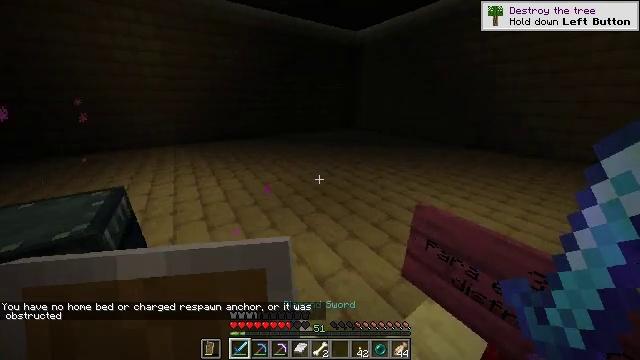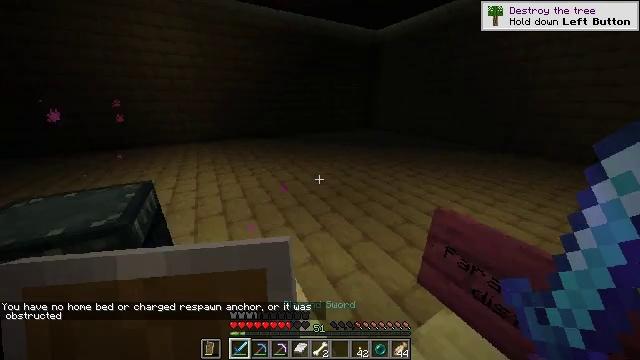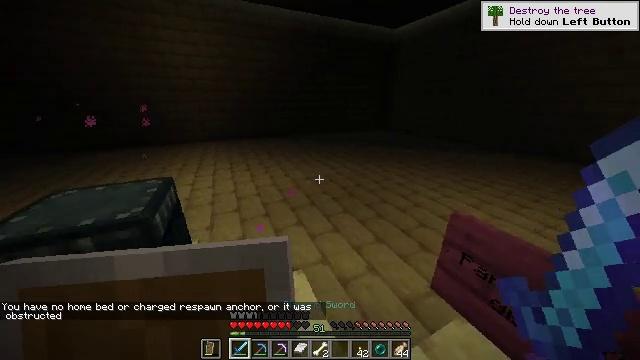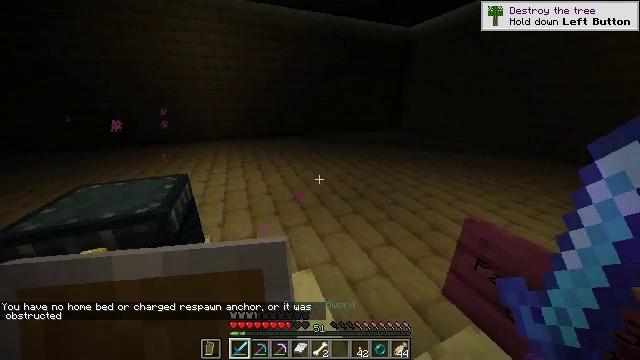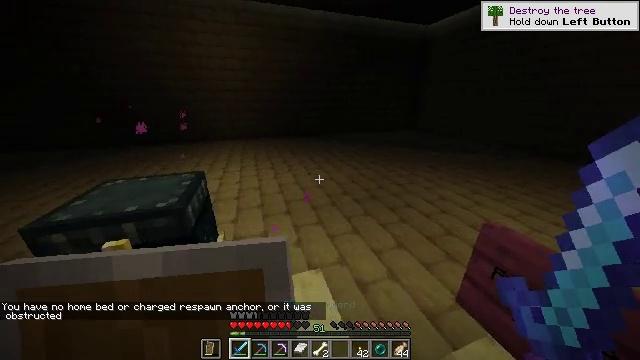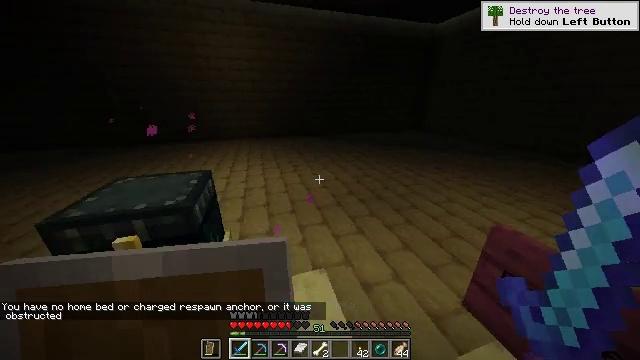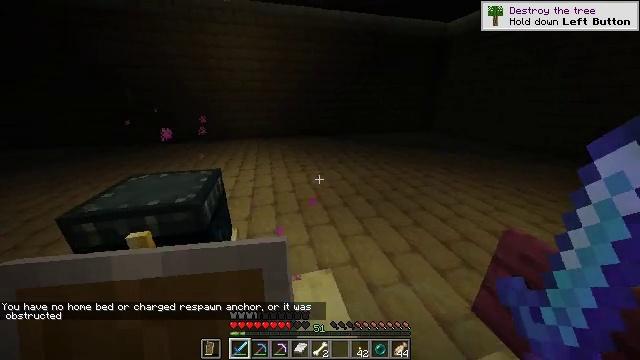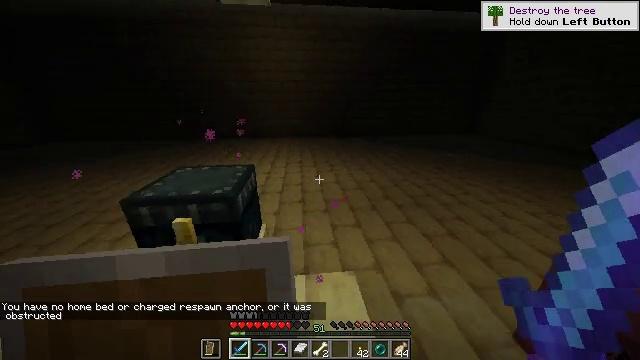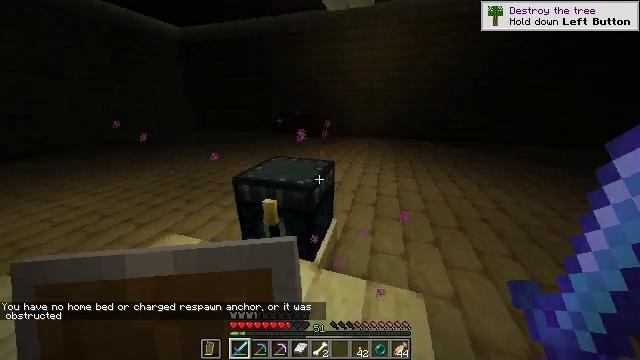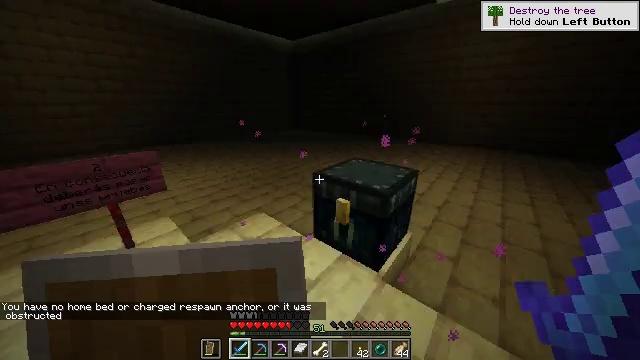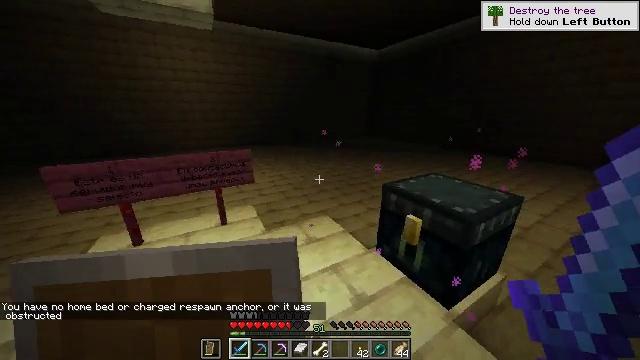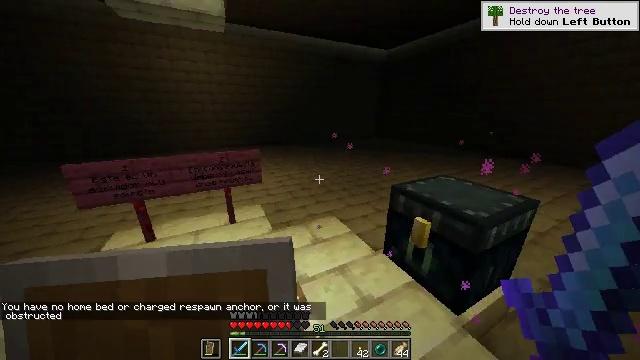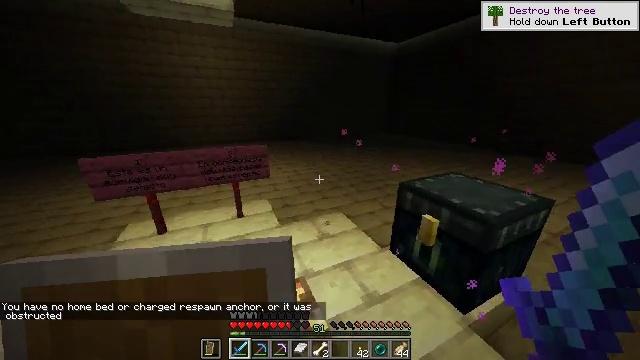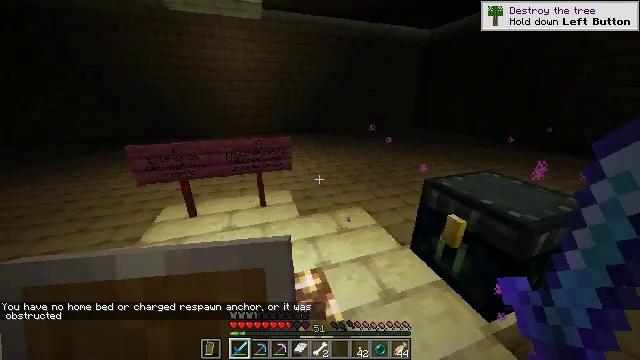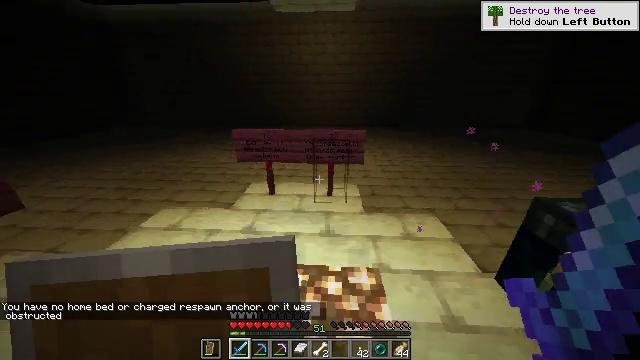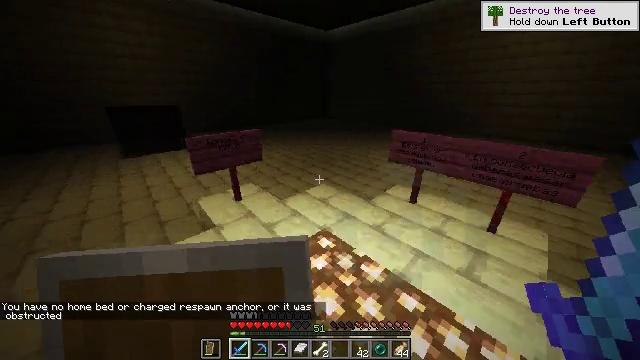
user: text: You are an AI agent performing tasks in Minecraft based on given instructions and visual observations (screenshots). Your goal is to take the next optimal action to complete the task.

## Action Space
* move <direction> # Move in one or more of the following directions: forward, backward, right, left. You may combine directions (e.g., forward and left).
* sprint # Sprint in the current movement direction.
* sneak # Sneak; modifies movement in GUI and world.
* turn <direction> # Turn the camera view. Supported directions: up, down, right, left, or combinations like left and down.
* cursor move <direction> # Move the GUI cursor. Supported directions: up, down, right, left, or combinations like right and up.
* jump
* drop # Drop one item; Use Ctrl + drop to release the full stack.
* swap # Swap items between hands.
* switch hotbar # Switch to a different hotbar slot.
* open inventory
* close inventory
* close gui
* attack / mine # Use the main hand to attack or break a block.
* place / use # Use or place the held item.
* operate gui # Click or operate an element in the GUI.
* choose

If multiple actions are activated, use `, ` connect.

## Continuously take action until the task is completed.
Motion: motion action
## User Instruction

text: Break the end stone bricks.
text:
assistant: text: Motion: turn left
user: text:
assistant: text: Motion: turn left
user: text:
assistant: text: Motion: turn left
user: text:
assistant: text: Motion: turn left
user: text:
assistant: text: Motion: turn left
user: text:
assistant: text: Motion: turn left
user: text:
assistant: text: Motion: turn left
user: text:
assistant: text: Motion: turn left
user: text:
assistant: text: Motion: turn left
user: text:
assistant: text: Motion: turn left and up
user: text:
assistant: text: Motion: turn left
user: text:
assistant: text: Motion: turn left and down
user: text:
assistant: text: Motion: turn left and down
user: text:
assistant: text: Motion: turn left and down
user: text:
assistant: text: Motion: turn left
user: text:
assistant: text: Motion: turn left and up
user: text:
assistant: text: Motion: turn left and up
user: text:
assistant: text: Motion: no_op
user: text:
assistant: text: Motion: no_op
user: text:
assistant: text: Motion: no_op
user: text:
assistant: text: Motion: no_op
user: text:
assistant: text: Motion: turn left
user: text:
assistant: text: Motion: turn down
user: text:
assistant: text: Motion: no_op
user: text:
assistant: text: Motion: turn down
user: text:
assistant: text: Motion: no_op
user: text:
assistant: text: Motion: turn right
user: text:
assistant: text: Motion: turn right
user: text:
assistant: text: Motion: turn right
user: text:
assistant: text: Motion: turn right